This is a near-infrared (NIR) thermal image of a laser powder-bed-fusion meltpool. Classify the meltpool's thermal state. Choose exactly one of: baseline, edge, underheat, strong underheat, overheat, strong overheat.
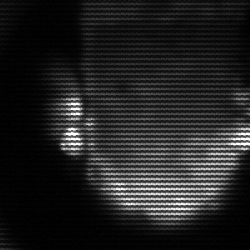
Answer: baseline